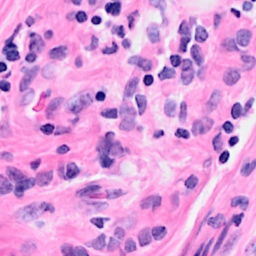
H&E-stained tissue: Breast